Question: Ok first i know many people have asked this but none of those solution is helping me. I referred to lot of posts in Stackoverflow and everyone did a mistake by adding a data source,
But if you see my controller i have not added any data source. Do i need to pass anything specific?
Please note that my app do use the core data but not this screen.

Appreciate any help.
[Newbie IOS developer here]
--Update--
To the negative voter: Will appreciate if you put a reason why this post deserves a negative vote.
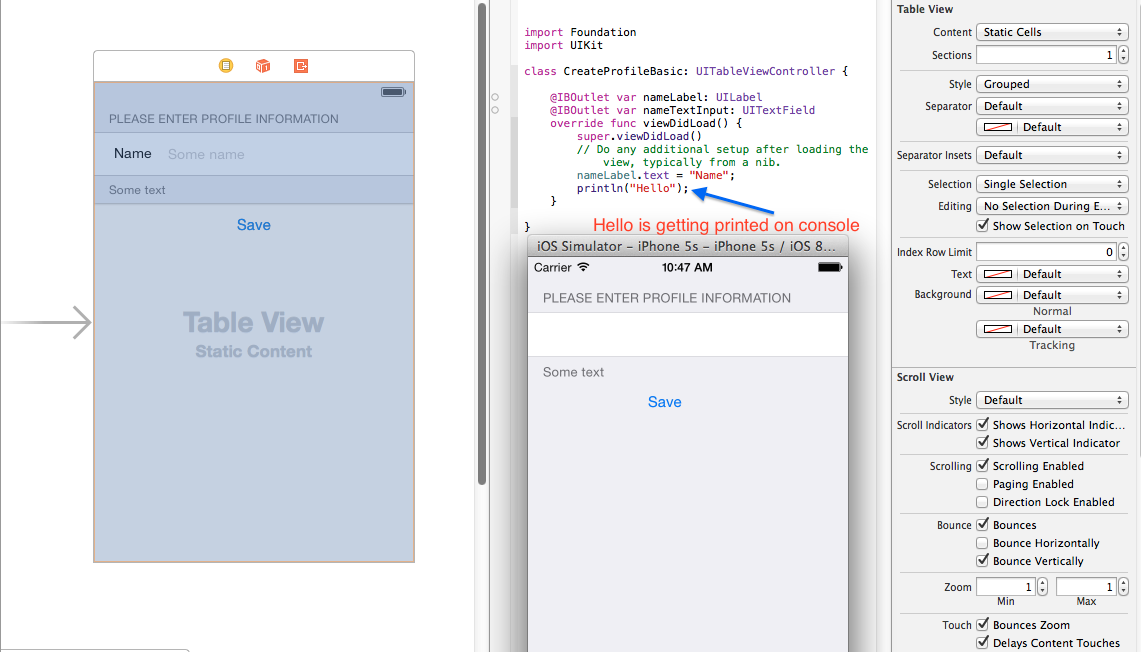
Answer: Looks like a Xcode Beta 3 issue. With Beta 4 this is working fine. Crazy apple Betas :)